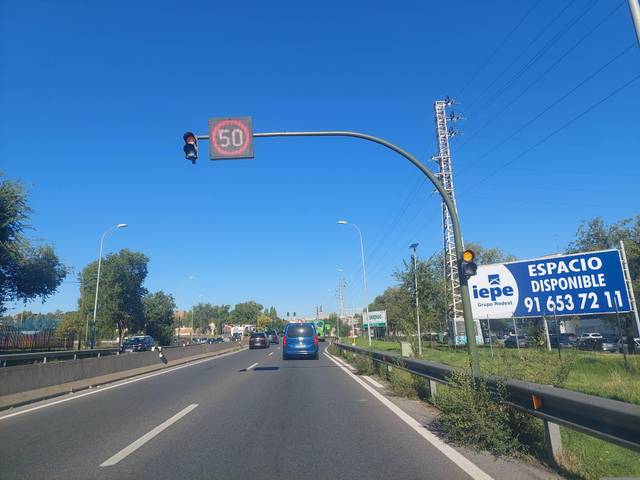
Region: Spain
Coordinates: 40.323, -3.755